Aerial crown-view tile of a tropical tree (Barro Colorado Island, Panama), acquired 20240716:
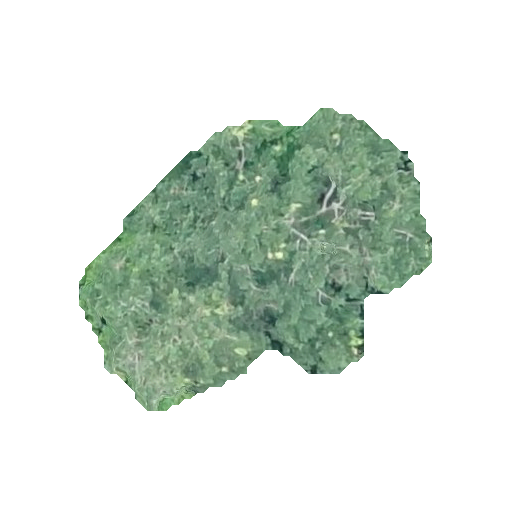
Species: Pachira sessilis
GBIF accepted scientific name: Pachira sessilis
Crown area: 107.955 m²